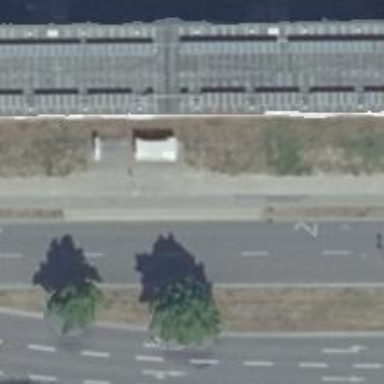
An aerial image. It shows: Public transport shelter.